Aerial crown-view tile of a tropical tree (Barro Colorado Island, Panama), acquired 20250414:
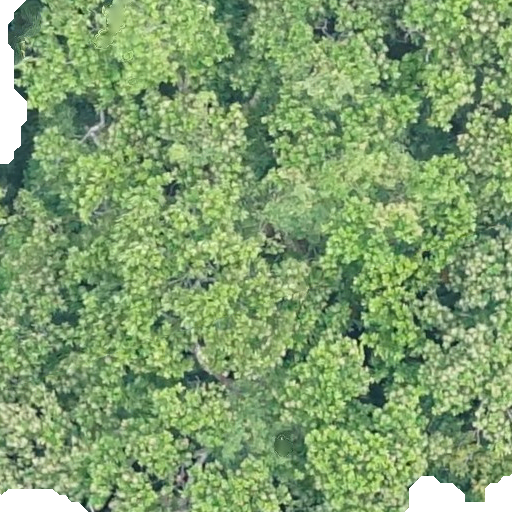
Species: Anacardium excelsum
GBIF accepted scientific name: Anacardium excelsum
Crown area: 522.808 m²